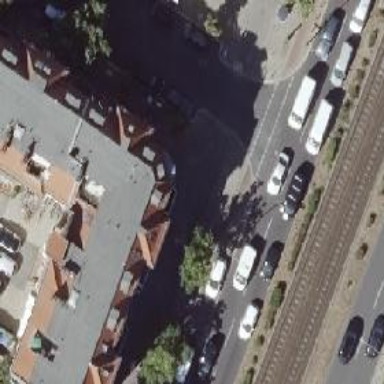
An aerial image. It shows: Sidewalk designated as cycleway.